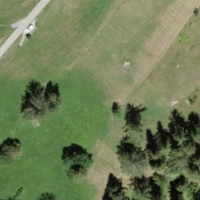
EUNIS habitat code: 24
Species observed at this site:
Chamaenerion angustifolium